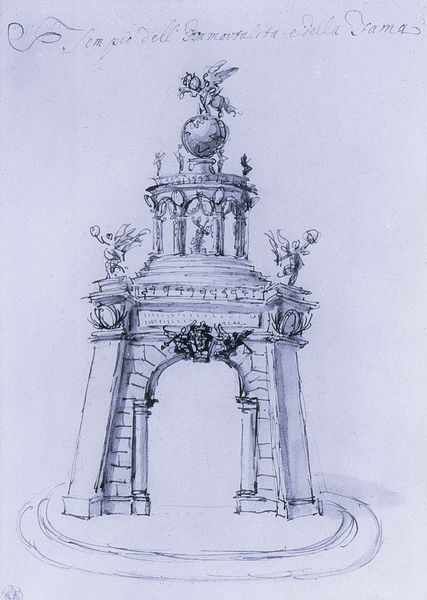
Titel: Tempel der Unsterblichkeit
Künstler: Filippo Vasconi
Institution: Berlin, Kunstbibliothek
Schlagwörter: skizze, säulen, zeichnung, architektur, stein, engel, schrift, papier, bogen, studie, schriftzug, figuren, tor, tusche, torbogen, kugel, entwurf, arkaden, mauern, globus, weltkugel, papoer, entwirf, mauern#figuren